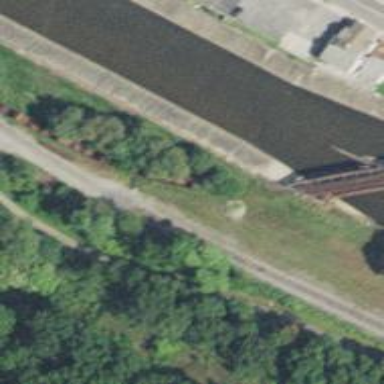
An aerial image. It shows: Disused railway spur service.